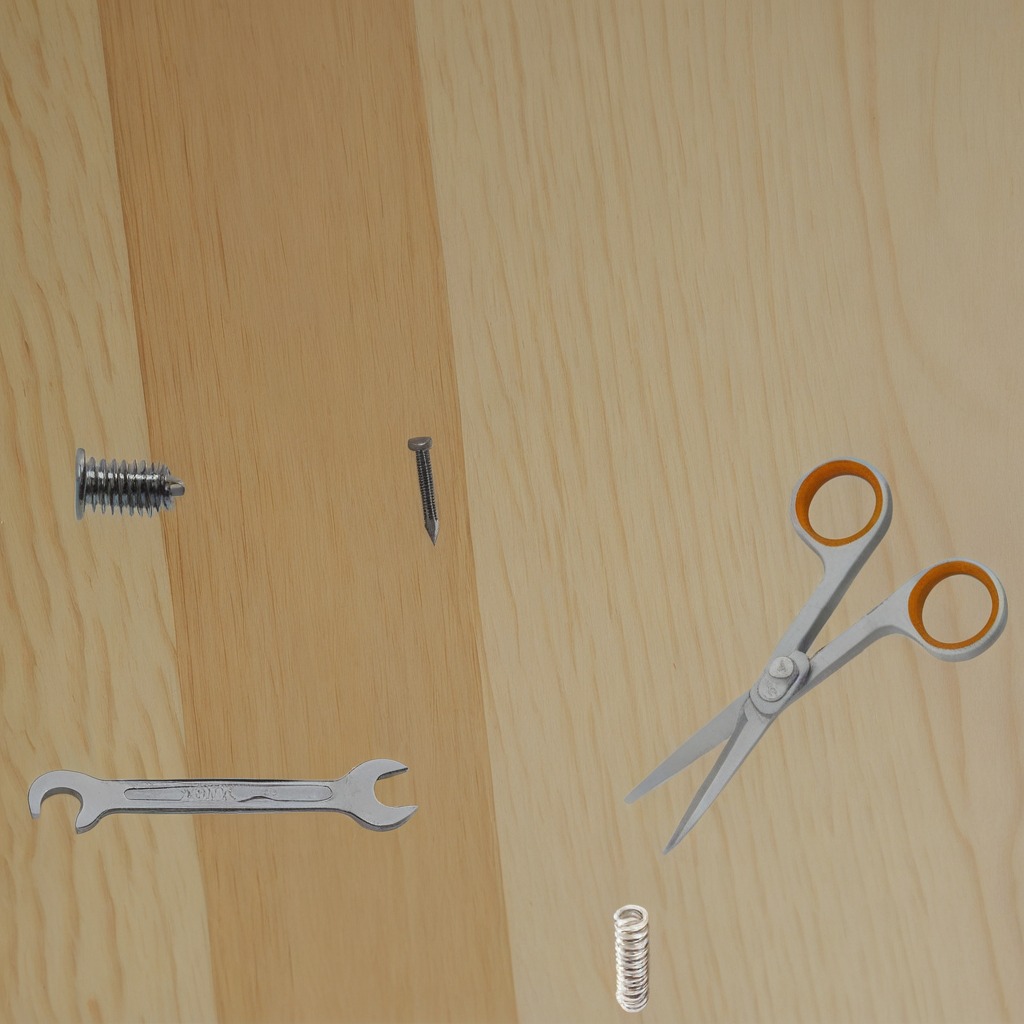
A metal machine screw, an iron nail, a coiled metal spring, a pair of scissors, and a wrench are lying on the plywood surface.